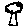
Label: tree